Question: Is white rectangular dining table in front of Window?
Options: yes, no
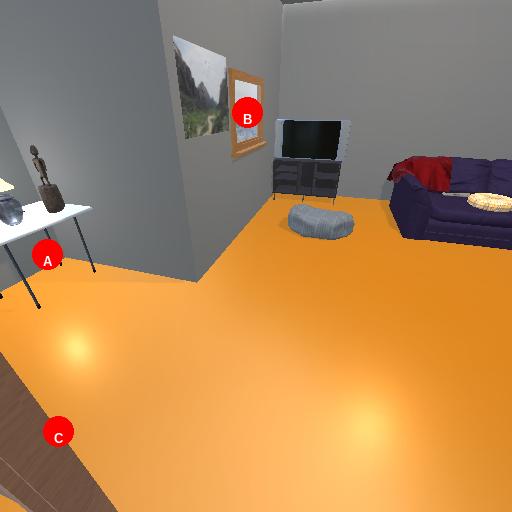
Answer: yes